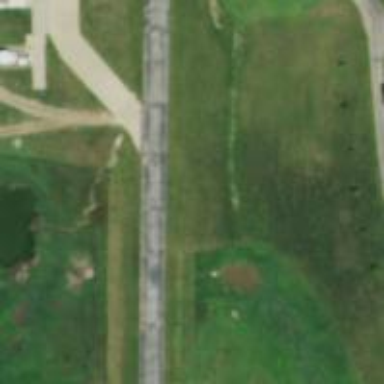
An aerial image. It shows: Asphalt runway at the airport.